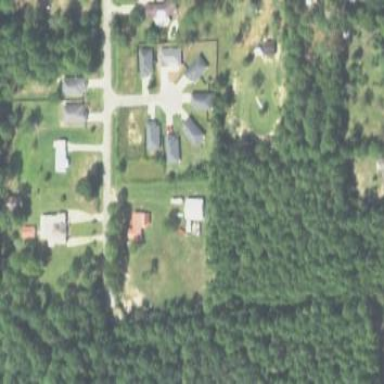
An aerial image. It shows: Single-family residential area.